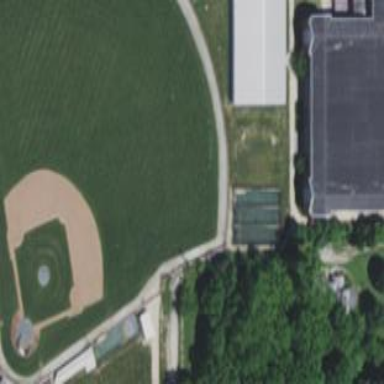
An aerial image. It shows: Baseball pitch for leisure land.